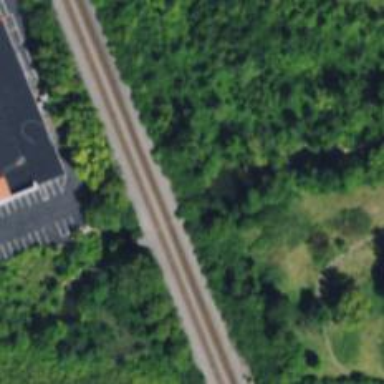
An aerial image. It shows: Culvert tunnel.